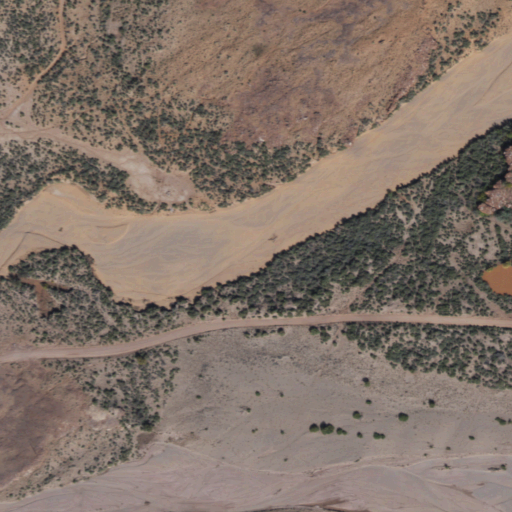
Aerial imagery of valley in Arizona named Cottonwood Canyon containing shrub, barren land, low intensity development, grassland, open development, and medium intensity development